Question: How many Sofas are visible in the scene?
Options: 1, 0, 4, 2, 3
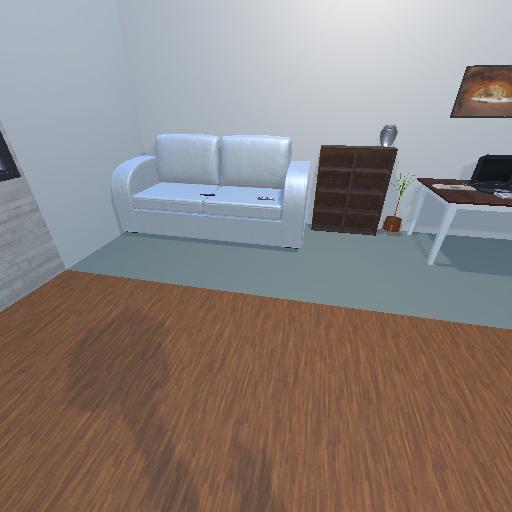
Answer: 1